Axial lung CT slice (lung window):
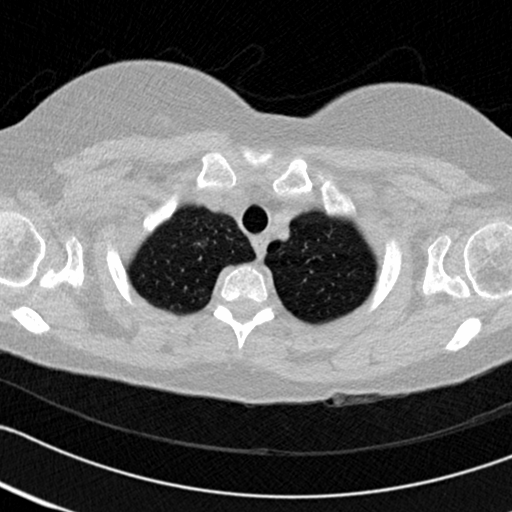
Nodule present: yes
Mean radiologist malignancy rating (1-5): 4